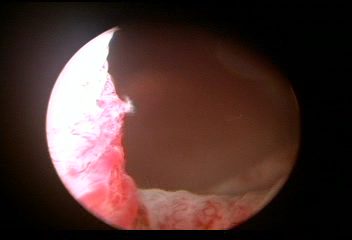
Modality: WLC
Class: Normal mucosa
Bladder cancer association: No